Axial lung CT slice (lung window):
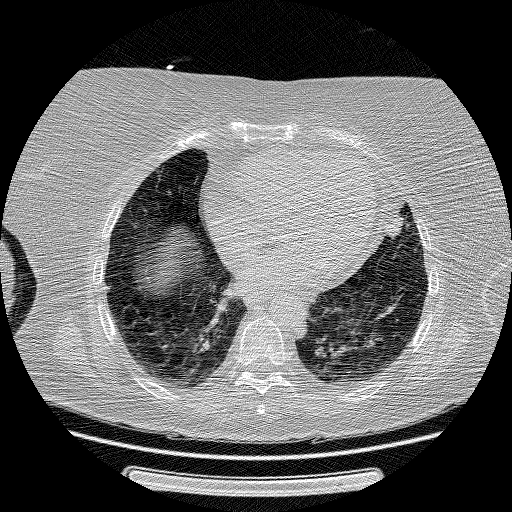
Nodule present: yes
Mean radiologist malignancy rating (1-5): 3